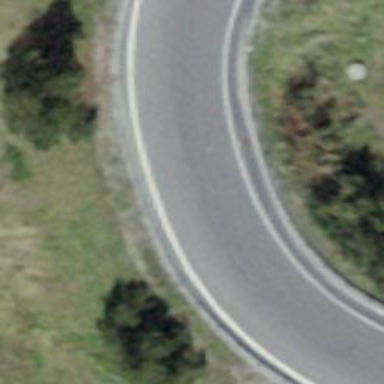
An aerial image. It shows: Primary link road with asphalt surface.